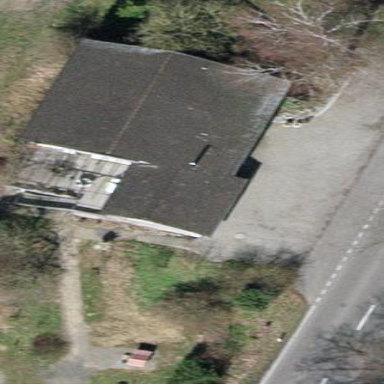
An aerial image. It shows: Detached building with gabled roof.